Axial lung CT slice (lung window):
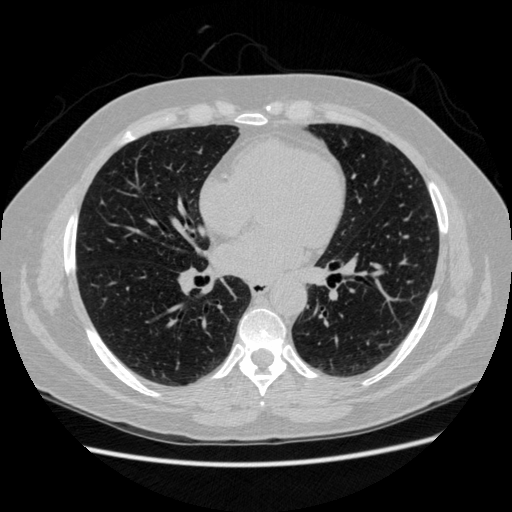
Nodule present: no